Question: Creating a function that identifies only date columns in a data frame. And change their format to DD-MMM_YYYY(01-Jan-2020)
'''
data <- data.frame(Name = c("A","B","C"),
Col2 = c("01-01-2020","01-Feb-2020","31/05/2020"),
col3 = c("05-Feb-2020","13/April/2020","2020-09-17"),
Col4 = c("XYZ","REW","RRRR"),
col5 = c("01-Mar-2020","01/01/2019","2020-01-12"))
func <- function(data) { }
'''
Expected output

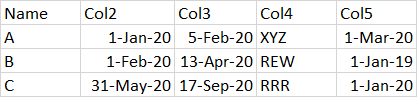
Answer: Using the 'tidyverse'(see Note):
'''
date_parser <- function(column){
if(any(grepl("[-]",column))){
format(parse_date_time(column,orders = c("dmy","dby","ymd")),"%d-%b-%Y")
}
else column
}
df %>%
mutate_at(-1,~ stringr::str_replace_all(.,"\/","-")) %>%
purrr::map_dfr(~date_parser(.))
# A tibble: 3 x 5
Name Col2 col3 Col4 col5
<chr> <chr> <chr> <chr> <chr>
1 A 01-Jan-2020 05-Feb-2020 XYZ 01-Mar-2020
2 B 01-Feb-2020 13-Apr-2020 REW 01-Jan-2019
3 C 31-May-2020 17-Sep-2020 RRRR 12-Jan-2020
'''
:
This is not an actual date, you can convert it again with 'lubridate' although I doubt 'dttm' supports mixed dates. Hence as far as I know, you'll still resort to characters.